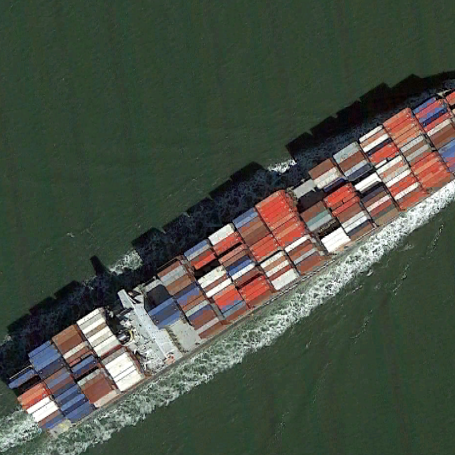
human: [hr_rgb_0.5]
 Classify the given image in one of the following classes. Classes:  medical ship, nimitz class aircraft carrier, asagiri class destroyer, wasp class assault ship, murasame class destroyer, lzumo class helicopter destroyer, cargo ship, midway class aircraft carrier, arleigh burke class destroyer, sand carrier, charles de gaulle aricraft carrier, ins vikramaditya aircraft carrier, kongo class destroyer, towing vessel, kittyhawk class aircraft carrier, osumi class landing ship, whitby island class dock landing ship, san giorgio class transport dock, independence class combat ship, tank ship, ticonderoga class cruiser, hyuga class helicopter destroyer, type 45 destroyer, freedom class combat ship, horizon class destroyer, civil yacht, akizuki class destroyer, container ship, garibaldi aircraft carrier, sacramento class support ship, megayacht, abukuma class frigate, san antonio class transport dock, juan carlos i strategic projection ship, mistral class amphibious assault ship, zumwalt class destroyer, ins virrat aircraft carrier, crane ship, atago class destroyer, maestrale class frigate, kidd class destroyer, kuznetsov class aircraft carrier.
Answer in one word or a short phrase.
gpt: Container ship